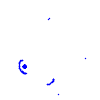
Particle: kaon